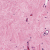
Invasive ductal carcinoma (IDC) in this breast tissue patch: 0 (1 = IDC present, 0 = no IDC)